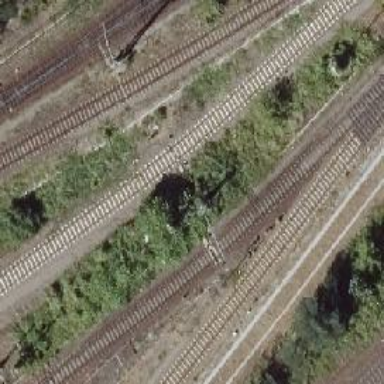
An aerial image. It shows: Wedge used for railway derailment.